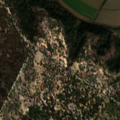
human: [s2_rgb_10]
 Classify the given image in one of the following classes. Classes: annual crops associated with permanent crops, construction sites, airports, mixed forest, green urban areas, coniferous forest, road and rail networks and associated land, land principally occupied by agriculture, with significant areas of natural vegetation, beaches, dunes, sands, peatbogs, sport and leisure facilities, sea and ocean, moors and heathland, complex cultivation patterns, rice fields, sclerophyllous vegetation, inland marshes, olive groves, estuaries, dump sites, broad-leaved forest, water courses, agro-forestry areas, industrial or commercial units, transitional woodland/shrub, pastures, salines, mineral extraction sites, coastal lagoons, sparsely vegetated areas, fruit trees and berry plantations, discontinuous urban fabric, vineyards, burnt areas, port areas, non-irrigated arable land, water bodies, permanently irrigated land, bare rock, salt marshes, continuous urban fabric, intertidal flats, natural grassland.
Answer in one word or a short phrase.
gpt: rice fields, agro-forestry areas, broad-leaved forest, mixed forest